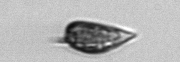
Label: Prorocentrum_triestinum